Interaction volume radius: 5 \u00c5
Interaction volume height: 20 \u00c5
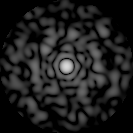
Disorder parameter: 0.8